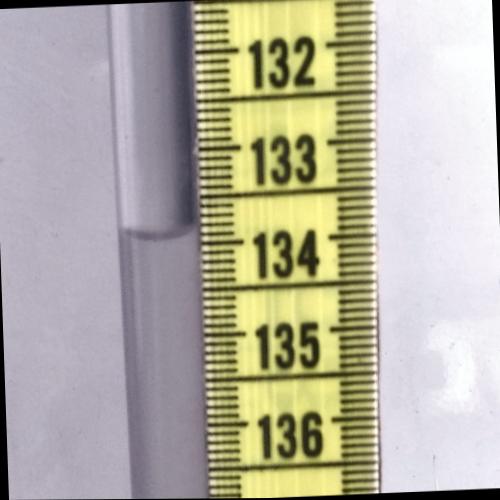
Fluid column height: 133.9 cm